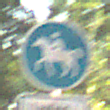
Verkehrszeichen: Reitweg
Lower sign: BesondereFahrzeugeUndTransportgueter6
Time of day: SunriseSunset
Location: Outdoor (Suburban)
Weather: Clear
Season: NotSpecified
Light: Natural